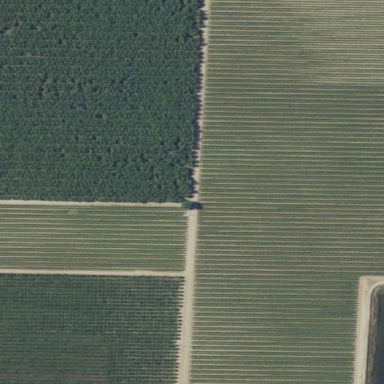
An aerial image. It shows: Vineyard with grape crops.